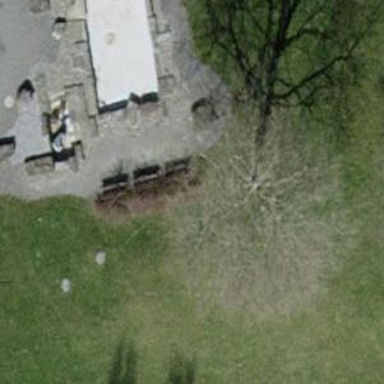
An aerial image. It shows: Brown bench.